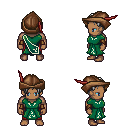
a pixel art fantasy rpg character, male body template, human, dark skin, sash dress, red pants, white parted hairstyle, leather cap, leather bracers, four views (front, back, left, right), 2x2 character sprite sheet, small pixel art, hard edges, no anti-aliasing